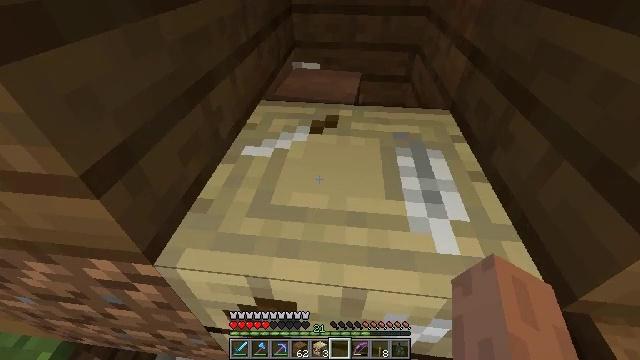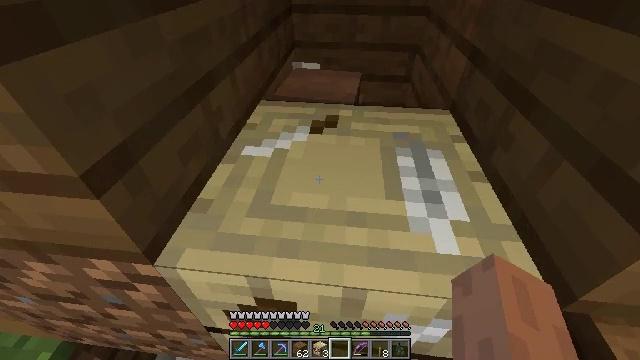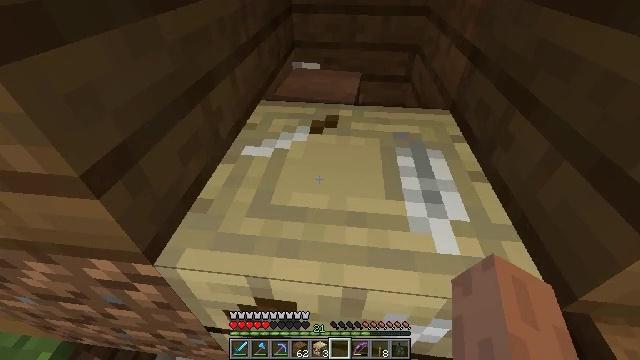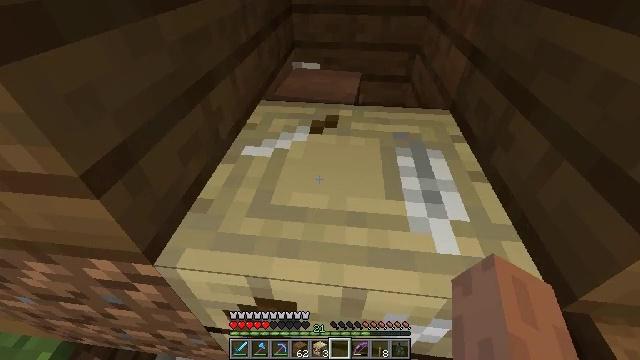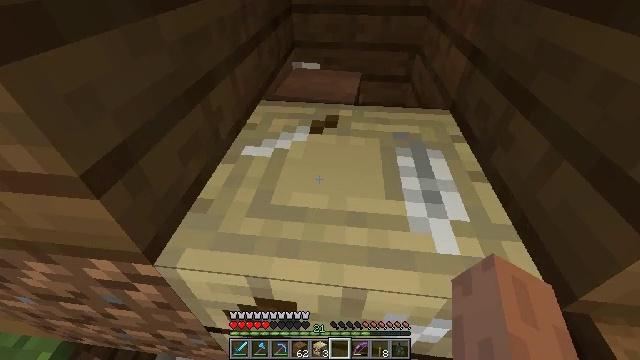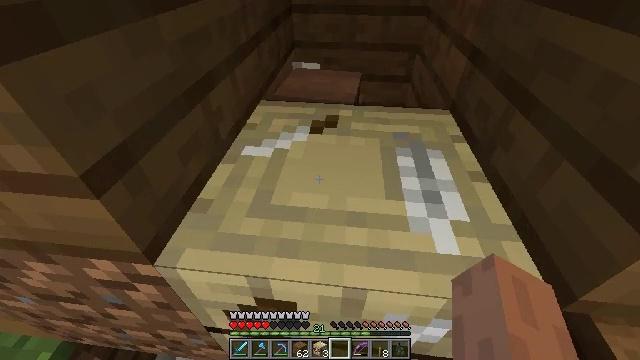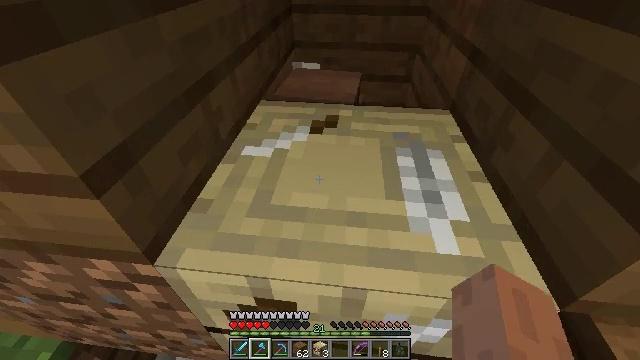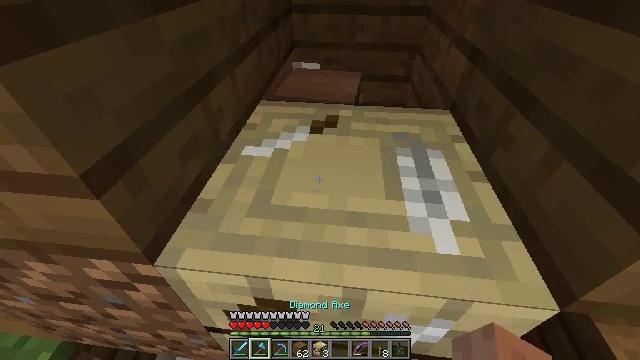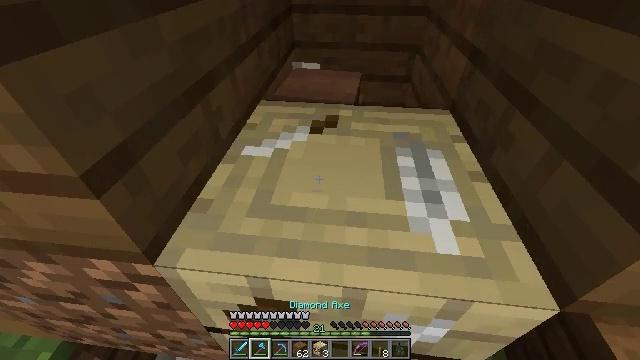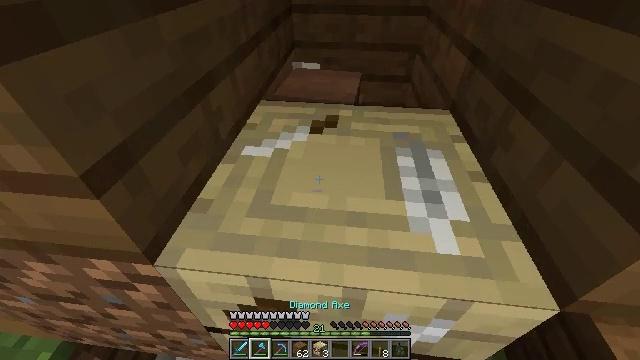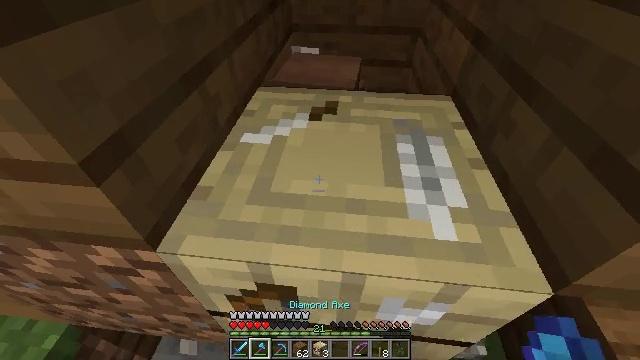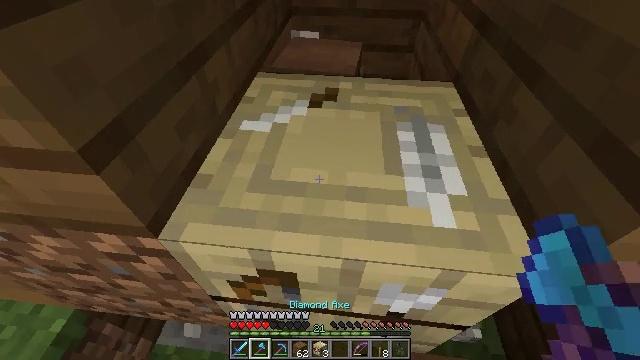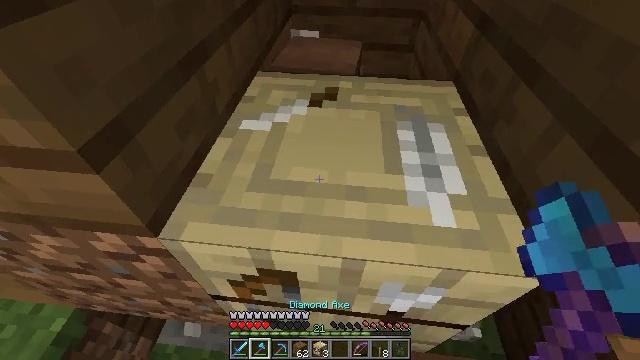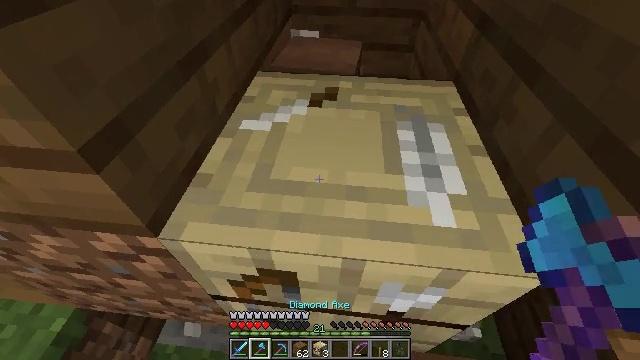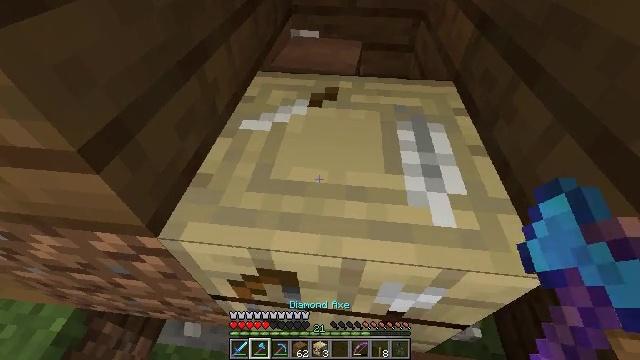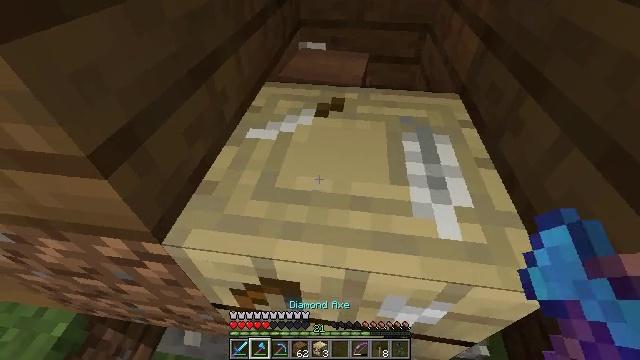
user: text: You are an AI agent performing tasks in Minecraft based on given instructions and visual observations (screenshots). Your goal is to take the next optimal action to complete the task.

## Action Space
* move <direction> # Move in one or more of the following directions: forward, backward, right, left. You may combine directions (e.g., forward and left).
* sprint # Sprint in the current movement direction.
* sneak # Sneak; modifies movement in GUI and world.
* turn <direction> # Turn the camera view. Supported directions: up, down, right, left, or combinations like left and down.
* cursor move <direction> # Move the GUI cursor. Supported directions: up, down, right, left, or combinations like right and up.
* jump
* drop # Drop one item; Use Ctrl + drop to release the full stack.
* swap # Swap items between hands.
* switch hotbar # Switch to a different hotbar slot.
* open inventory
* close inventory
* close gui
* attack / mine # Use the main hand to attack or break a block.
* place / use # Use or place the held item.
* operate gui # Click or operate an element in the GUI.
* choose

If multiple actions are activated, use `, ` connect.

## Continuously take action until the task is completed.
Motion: motion action
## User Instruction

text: Attack the fletching table to break it.
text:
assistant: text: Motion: no_op
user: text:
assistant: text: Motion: no_op
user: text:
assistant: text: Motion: no_op
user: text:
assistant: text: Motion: no_op
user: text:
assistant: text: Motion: no_op
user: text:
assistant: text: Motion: switch to hotbar 2
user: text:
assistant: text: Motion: switch to hotbar 2
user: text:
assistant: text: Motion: switch to hotbar 2
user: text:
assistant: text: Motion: no_op
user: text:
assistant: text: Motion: turn down
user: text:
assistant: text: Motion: turn down
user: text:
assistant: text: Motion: no_op
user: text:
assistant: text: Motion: no_op
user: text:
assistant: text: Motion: no_op
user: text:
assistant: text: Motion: turn left and up
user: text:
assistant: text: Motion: turn left and up
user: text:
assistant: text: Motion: turn up
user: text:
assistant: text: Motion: turn up
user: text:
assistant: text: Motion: turn up
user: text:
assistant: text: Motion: turn up
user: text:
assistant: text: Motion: move back, turn right and up
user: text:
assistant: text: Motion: move back
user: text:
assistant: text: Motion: move back
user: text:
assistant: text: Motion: move back
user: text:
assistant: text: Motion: no_op
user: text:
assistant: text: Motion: turn up
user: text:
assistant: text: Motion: turn left and up
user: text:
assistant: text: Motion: no_op
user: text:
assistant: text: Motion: turn right and up
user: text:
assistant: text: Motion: no_op